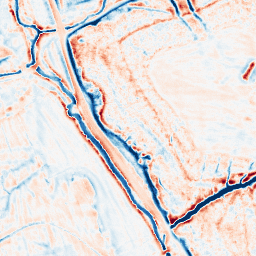
Category: edge_preserving
Decomposition family: bilateral
Decomposition parameters: d: 15
sigma_color: 75
sigma_space: 100
Upsampling method: sinc_hamming
Upsampling parameters: scale: 2
kernel_size: 16
Upsampling scale: 2